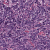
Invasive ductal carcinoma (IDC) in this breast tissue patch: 1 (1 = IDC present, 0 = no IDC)